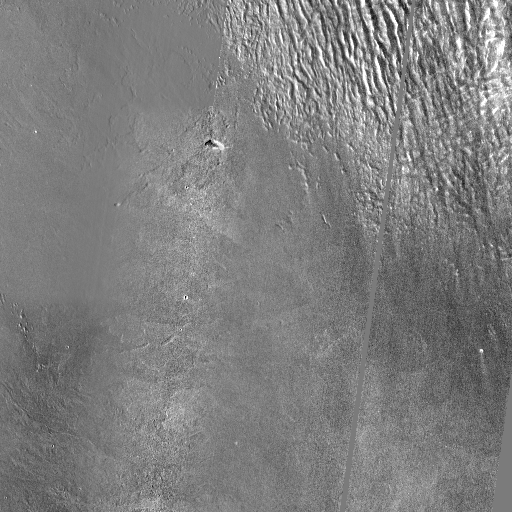
Crater classes present: Background